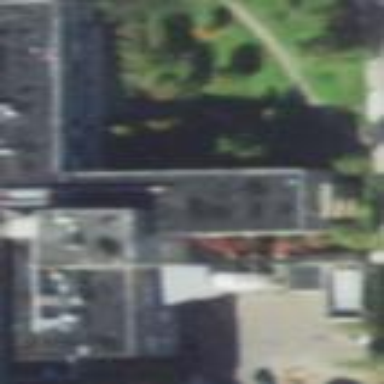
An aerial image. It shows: View of university building.